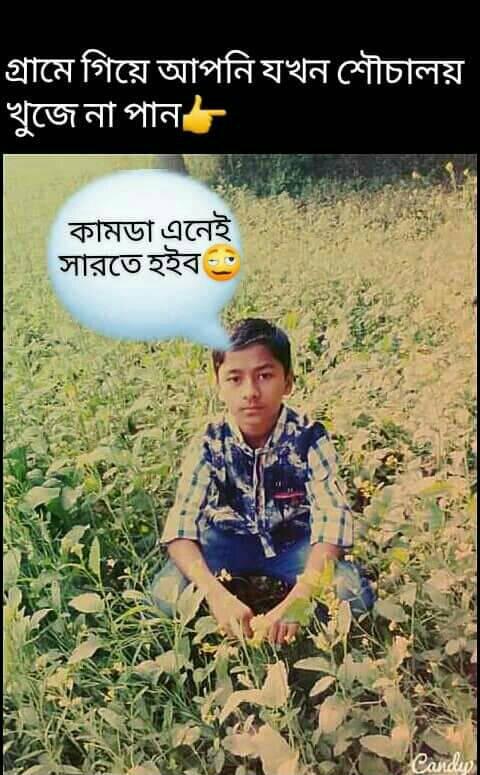
Caption: গ্রামে গিয়ে আপনি যখন শৌচালয় খুজে না পান    কামডা এনেই সারতে হইব
Label: non-hate